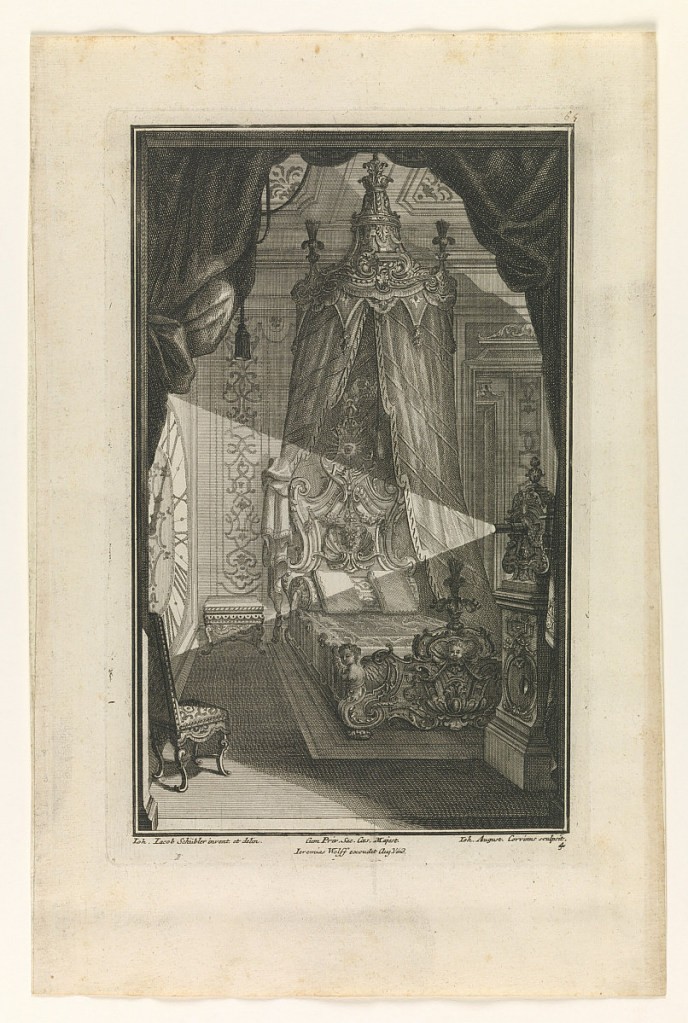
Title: Ersten Ausgab seines vorhabenden Wercks
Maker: Johann August Corvinus, German, 1683–1738
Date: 1728–31
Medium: Engraving on cream laid paper
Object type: Print
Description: Plate 4. Design for bedroom and bed with heavy curtains suspended from an unsupported canopy. Head and foot boards are elaborately carved and include sphinxes ending in scroll work. At right a standing case clock projects clock face onto opposite wall.